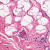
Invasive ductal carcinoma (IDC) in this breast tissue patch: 0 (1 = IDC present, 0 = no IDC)